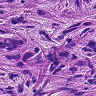
Metastatic tissue present: yes